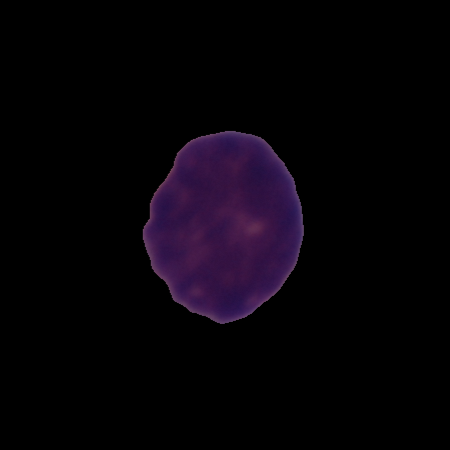
Label: healthy